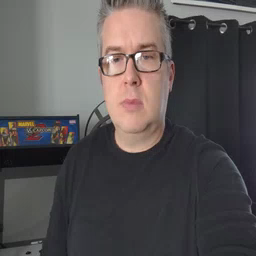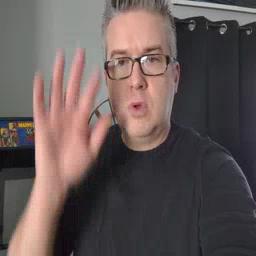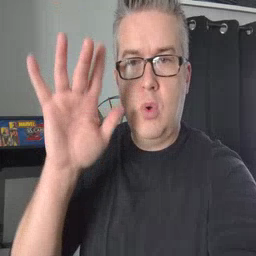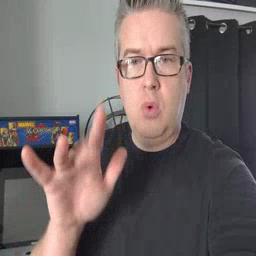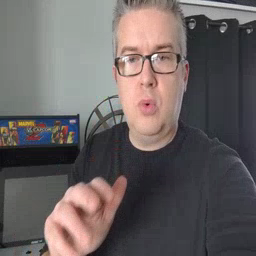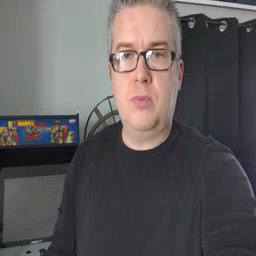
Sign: snow